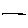
Label: line